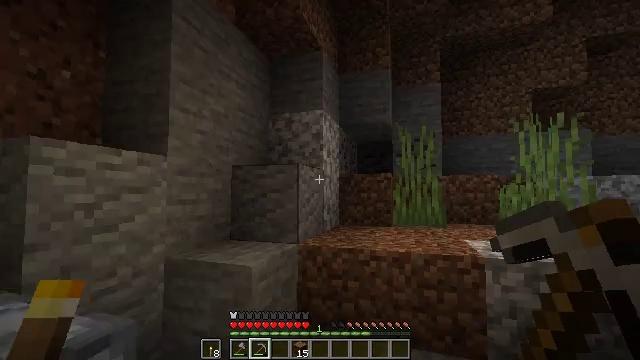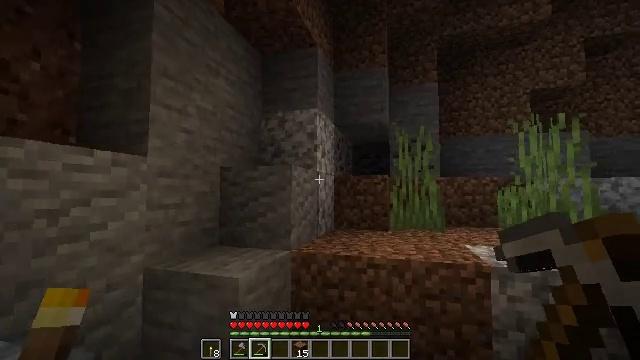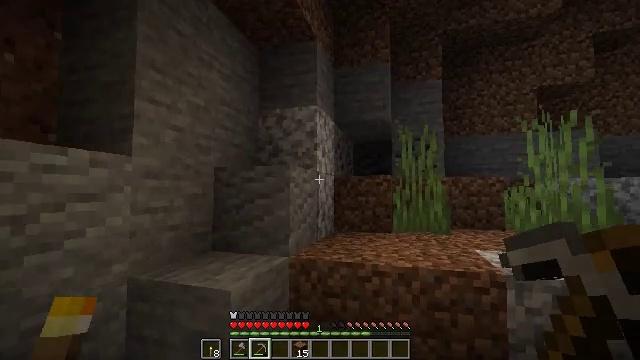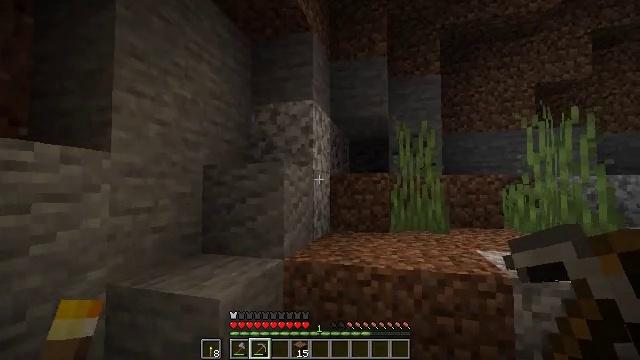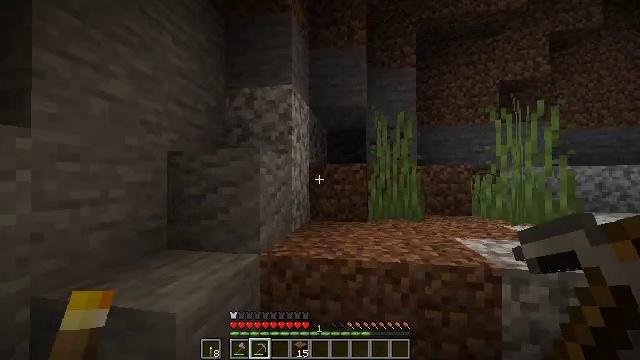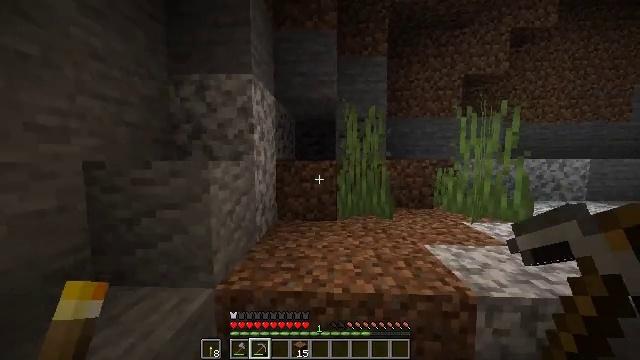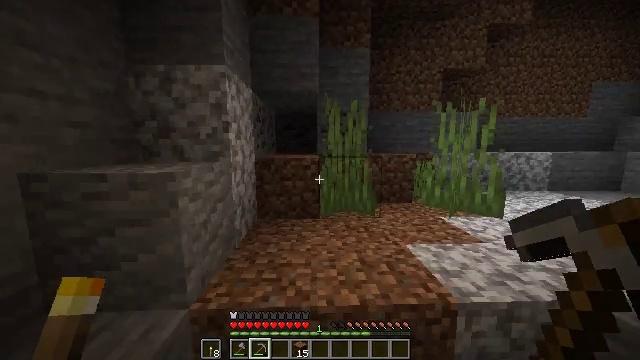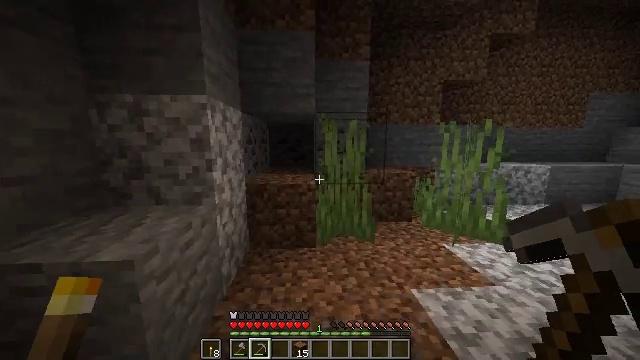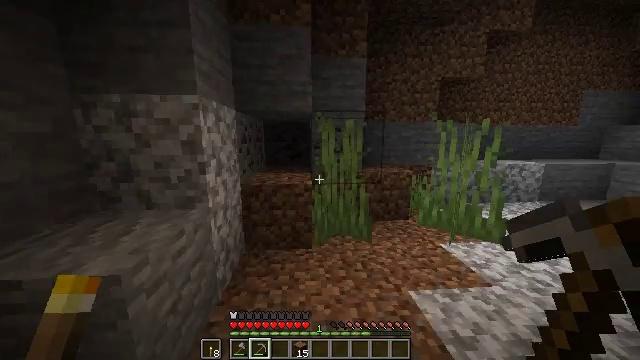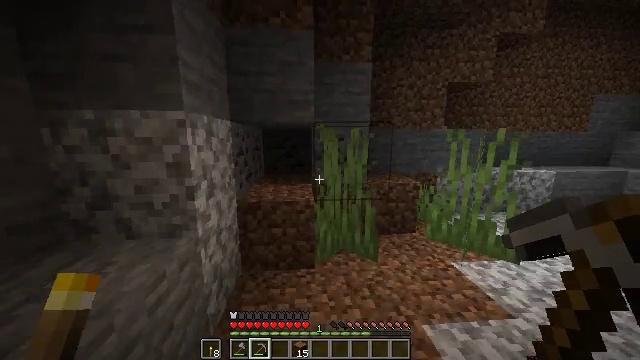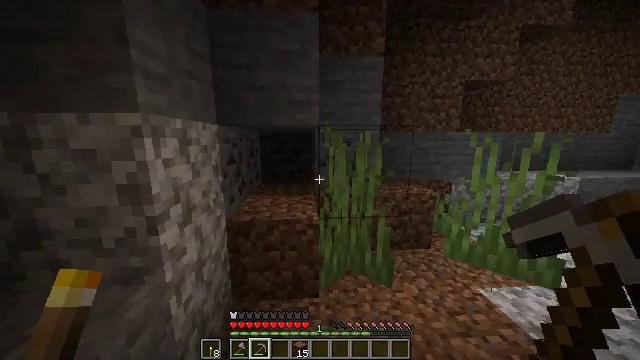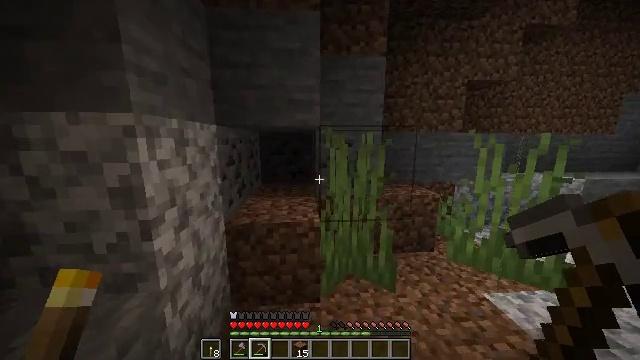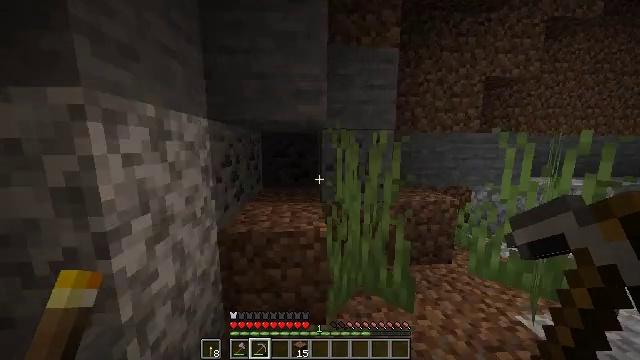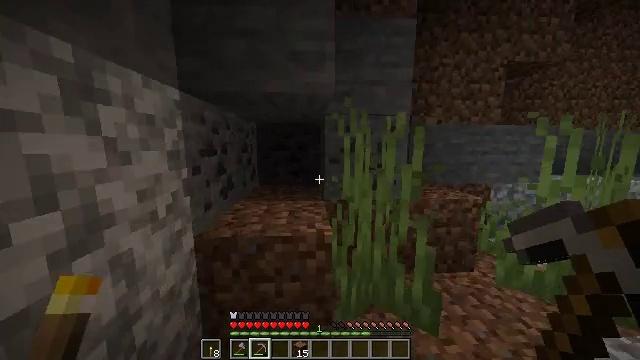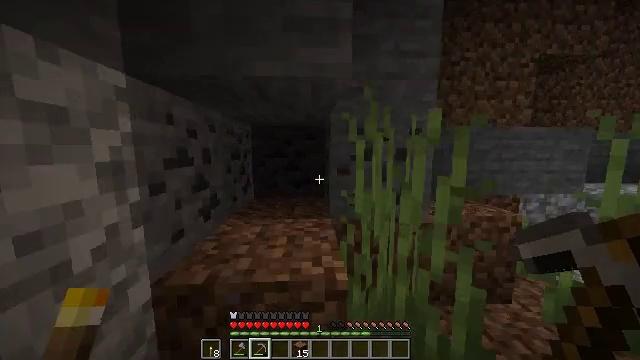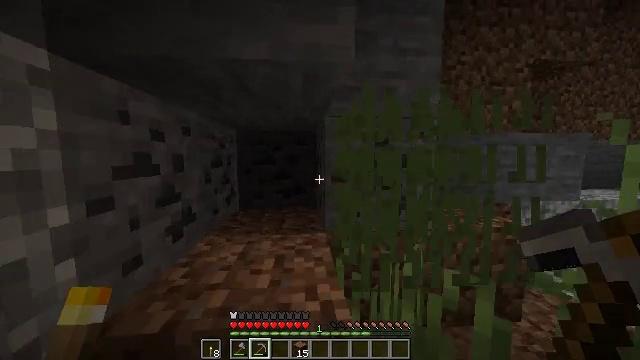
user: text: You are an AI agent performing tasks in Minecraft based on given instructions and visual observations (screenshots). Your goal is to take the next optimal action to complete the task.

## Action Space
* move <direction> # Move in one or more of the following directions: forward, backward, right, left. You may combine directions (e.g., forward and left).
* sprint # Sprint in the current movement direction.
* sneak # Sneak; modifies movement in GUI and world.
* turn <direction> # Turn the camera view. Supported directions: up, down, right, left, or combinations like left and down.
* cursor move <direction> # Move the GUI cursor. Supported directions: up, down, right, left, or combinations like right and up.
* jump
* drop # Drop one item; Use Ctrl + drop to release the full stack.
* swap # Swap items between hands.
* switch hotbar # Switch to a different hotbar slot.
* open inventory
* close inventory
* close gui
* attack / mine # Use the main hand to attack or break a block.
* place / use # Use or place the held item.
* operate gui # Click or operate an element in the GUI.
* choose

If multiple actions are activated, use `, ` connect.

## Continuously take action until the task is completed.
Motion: motion action
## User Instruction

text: Gather tall grass by hitting it.
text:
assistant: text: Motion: move forward, turn right
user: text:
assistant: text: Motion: move forward
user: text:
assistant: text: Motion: move forward, sprint, turn right
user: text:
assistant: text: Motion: move forward, sprint, turn right and down
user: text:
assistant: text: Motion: move forward, sprint, turn right and down, jump
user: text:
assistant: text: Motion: move forward, sprint, turn right and down, jump
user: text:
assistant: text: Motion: move forward, sprint, turn right and down, jump
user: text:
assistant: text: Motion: move forward, sprint, turn right and down, jump
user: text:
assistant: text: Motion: move forward, sprint, jump
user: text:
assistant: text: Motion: move forward, sprint
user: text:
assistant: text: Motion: move forward, sprint
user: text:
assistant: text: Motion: move forward, turn left and up
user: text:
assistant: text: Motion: move forward
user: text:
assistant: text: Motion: move forward, turn up
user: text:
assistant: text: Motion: move forward, turn right and up, attack / mine
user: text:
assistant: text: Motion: turn right and up, attack / mine
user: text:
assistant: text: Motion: turn right and up, attack / mine
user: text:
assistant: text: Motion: turn right and up, attack / mine
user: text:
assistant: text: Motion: turn right, attack / mine
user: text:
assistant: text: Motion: attack / mine